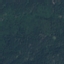
Land use / land cover class: Forest